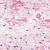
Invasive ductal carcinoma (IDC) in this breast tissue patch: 0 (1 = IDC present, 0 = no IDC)